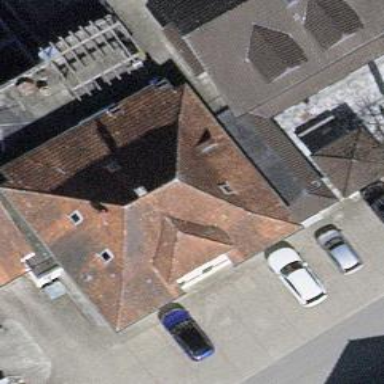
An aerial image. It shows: Restaurant.